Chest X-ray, PA view. Patient: 38 years old, sex M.
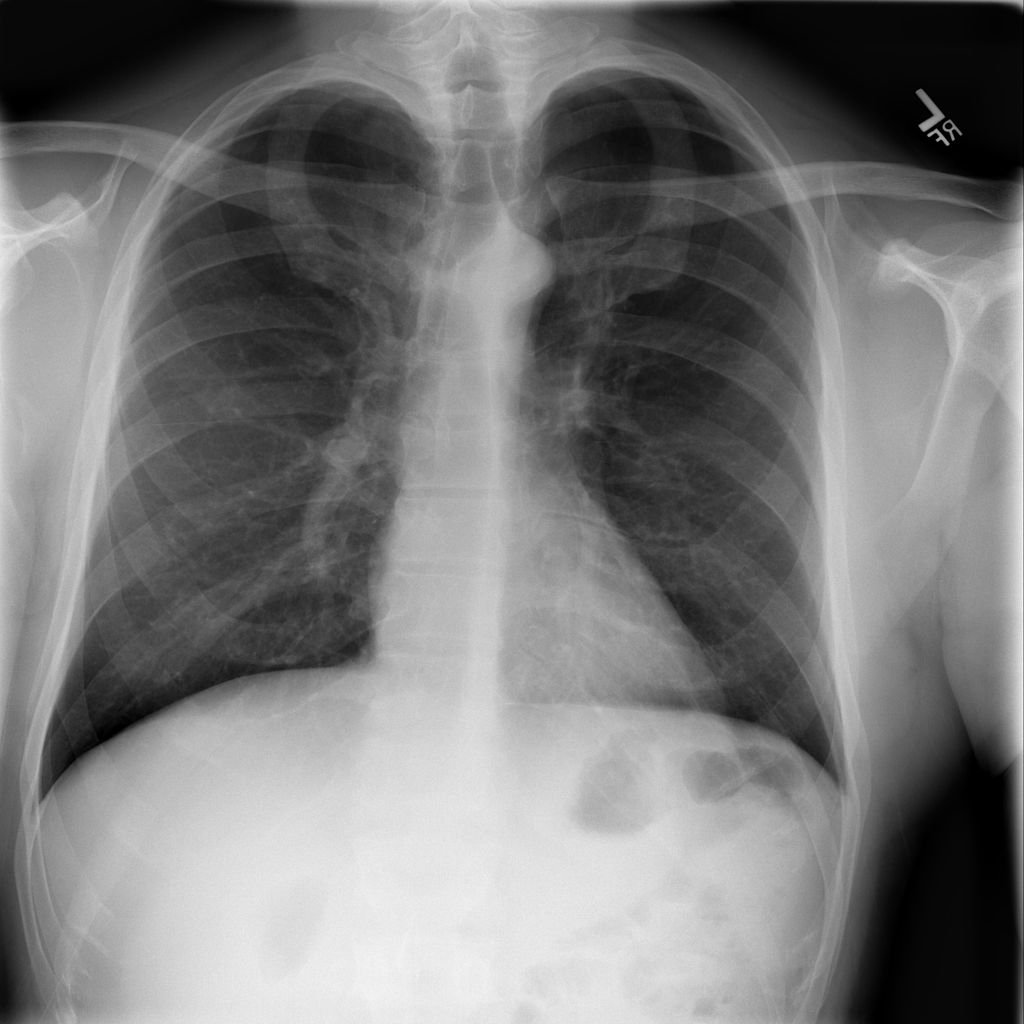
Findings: No Finding